Aerial crown-view tile of a tropical tree (Barro Colorado Island, Panama), acquired 20250818:
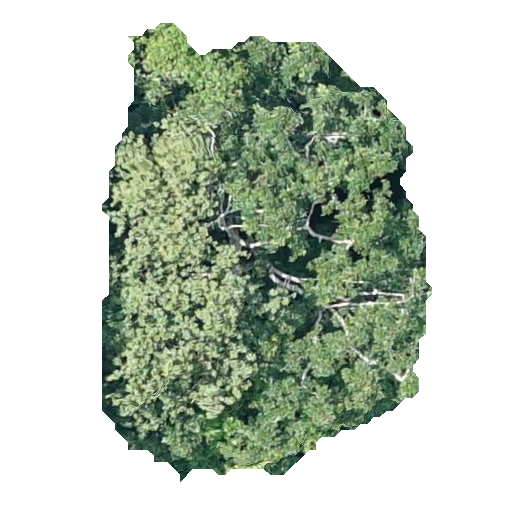
Species: Hieronyma alchorneoides
GBIF accepted scientific name: Hieronyma alchorneoides
Crown area: 169.223 m²